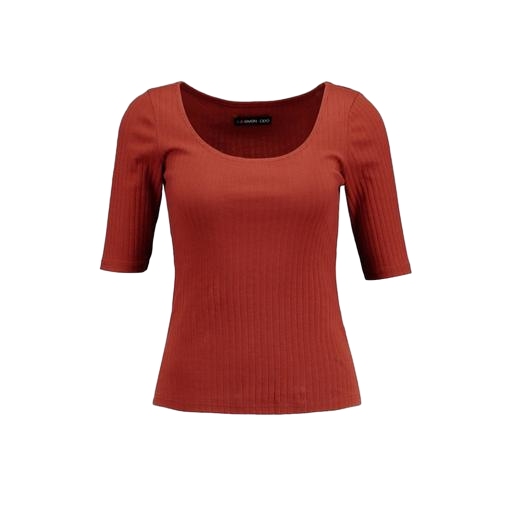
red three-quarter-sleeve scoop-neck t-shirt only macy, red scoop tee, short-sleeve top only macy, white background